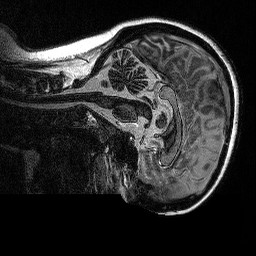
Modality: MP2RAGE
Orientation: sagittal
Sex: female
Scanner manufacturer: siemens
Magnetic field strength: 3 T
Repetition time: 5 s
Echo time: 0.00292 s